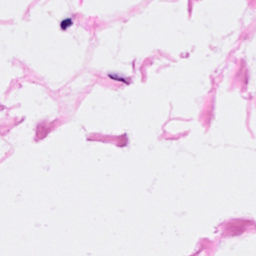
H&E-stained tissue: Breast